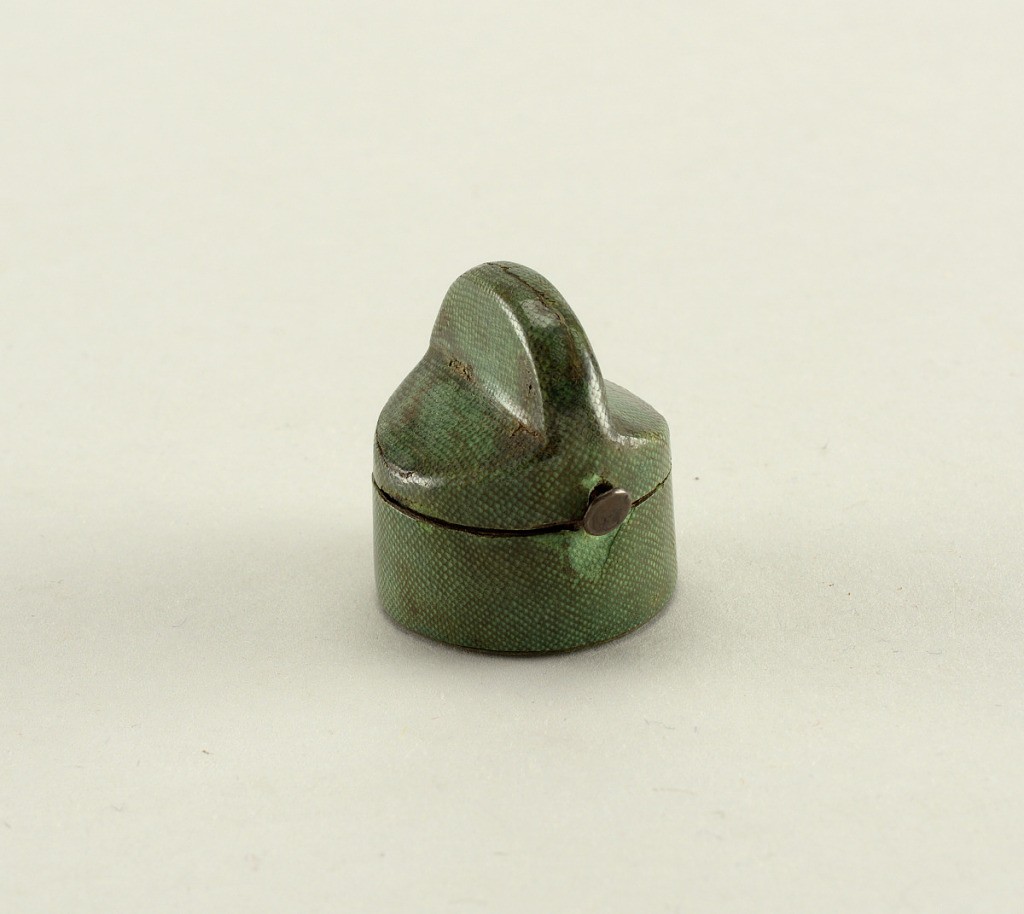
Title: Ring case
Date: mid-18th century
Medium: shagreen
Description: Circular hinged case with flat semi-circular projection at bottom to accommodate the ring shank. Lined with black velvet.